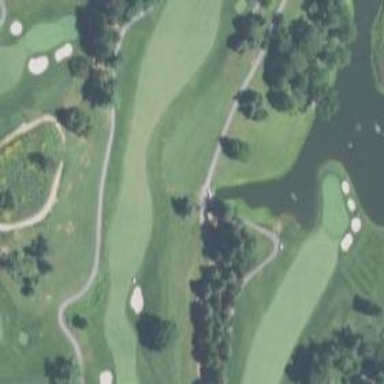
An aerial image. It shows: Golf fairway in the image.